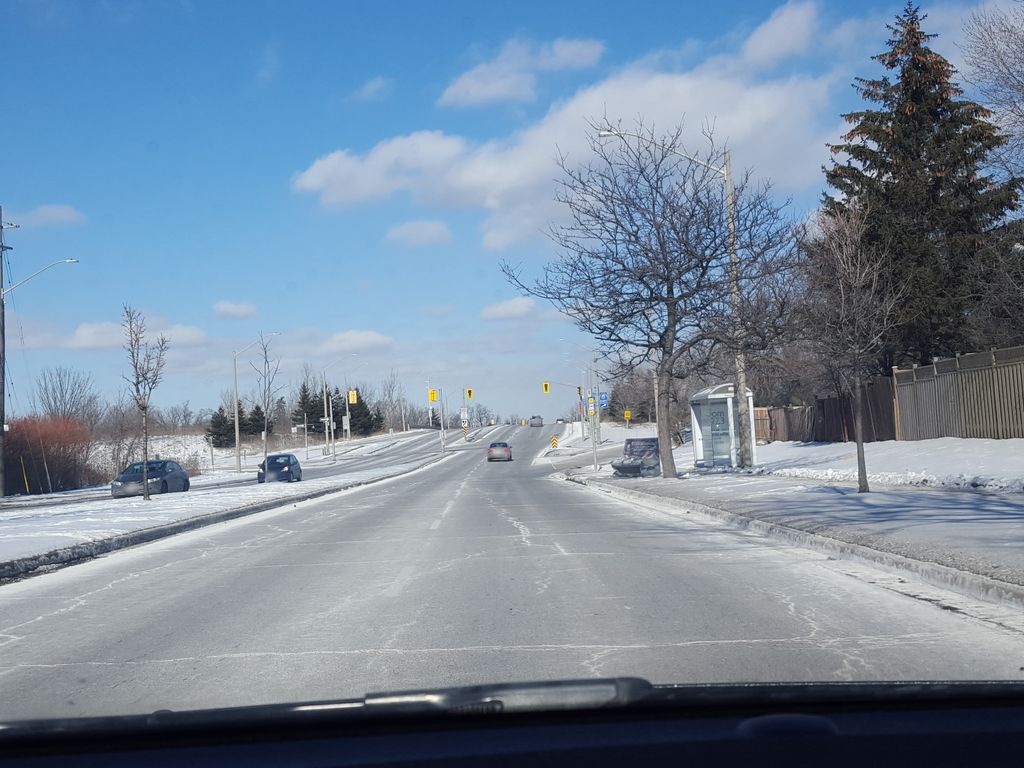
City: hamilton